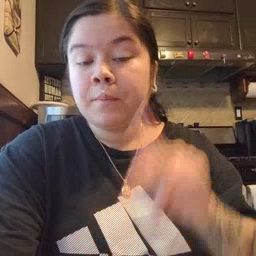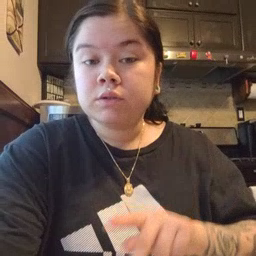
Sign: person